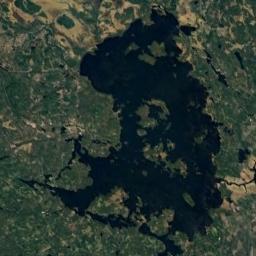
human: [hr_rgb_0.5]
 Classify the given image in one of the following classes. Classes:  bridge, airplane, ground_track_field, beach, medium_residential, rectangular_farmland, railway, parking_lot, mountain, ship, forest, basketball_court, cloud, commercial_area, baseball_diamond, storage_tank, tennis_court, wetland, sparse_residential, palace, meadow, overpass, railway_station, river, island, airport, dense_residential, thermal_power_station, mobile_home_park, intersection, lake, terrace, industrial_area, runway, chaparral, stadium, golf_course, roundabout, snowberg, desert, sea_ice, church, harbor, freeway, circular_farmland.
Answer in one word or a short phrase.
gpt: lake